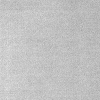
Atmospheric dust classification: dusty